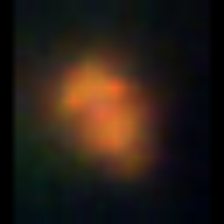
Taxon: NanoPlankton
Group: Other